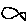
Label: fish